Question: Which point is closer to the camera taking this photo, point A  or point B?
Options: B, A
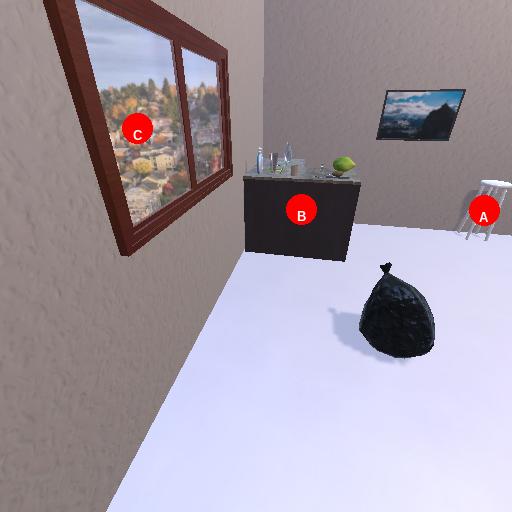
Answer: B